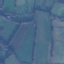
Land use / land cover: Pasture